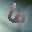
Label: 6